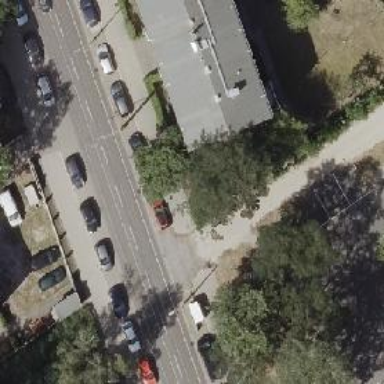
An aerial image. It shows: Driveway.